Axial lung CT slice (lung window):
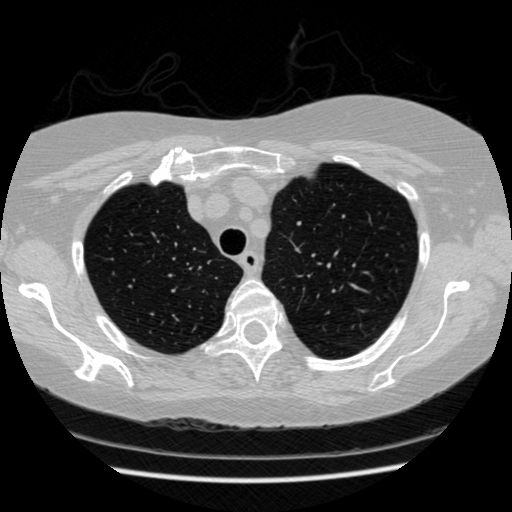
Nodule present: no